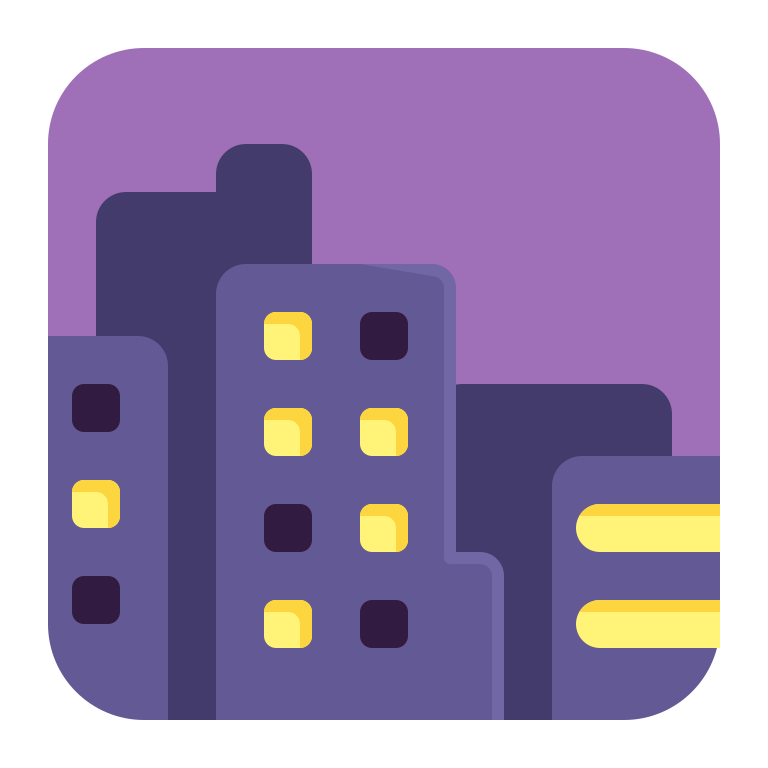
cityscape at dusk flat